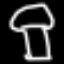
Label: mushroom